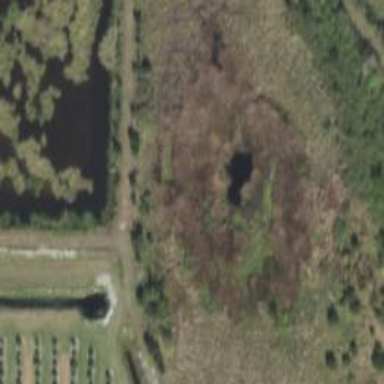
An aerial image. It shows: Marshy wetland area.